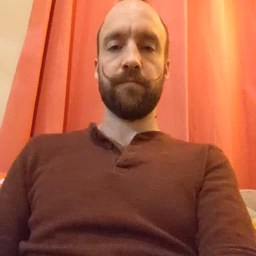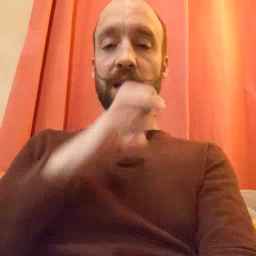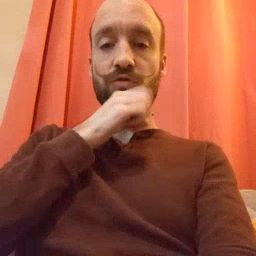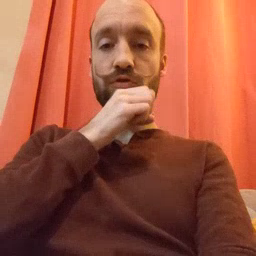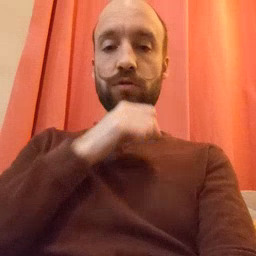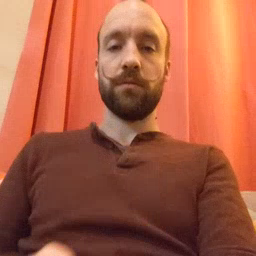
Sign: orange